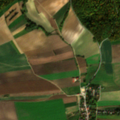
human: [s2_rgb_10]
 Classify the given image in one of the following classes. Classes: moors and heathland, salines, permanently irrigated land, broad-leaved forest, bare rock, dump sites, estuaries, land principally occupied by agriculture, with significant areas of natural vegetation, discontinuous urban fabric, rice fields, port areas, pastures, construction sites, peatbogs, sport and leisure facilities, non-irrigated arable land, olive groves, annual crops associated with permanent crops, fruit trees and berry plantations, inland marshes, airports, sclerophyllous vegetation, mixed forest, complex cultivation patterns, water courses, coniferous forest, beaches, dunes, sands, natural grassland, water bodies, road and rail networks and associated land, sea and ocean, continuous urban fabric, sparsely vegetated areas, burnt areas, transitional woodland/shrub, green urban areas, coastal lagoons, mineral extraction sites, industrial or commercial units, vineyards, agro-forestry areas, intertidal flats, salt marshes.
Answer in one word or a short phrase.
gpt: discontinuous urban fabric, non-irrigated arable land, broad-leaved forest